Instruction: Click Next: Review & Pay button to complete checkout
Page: extras
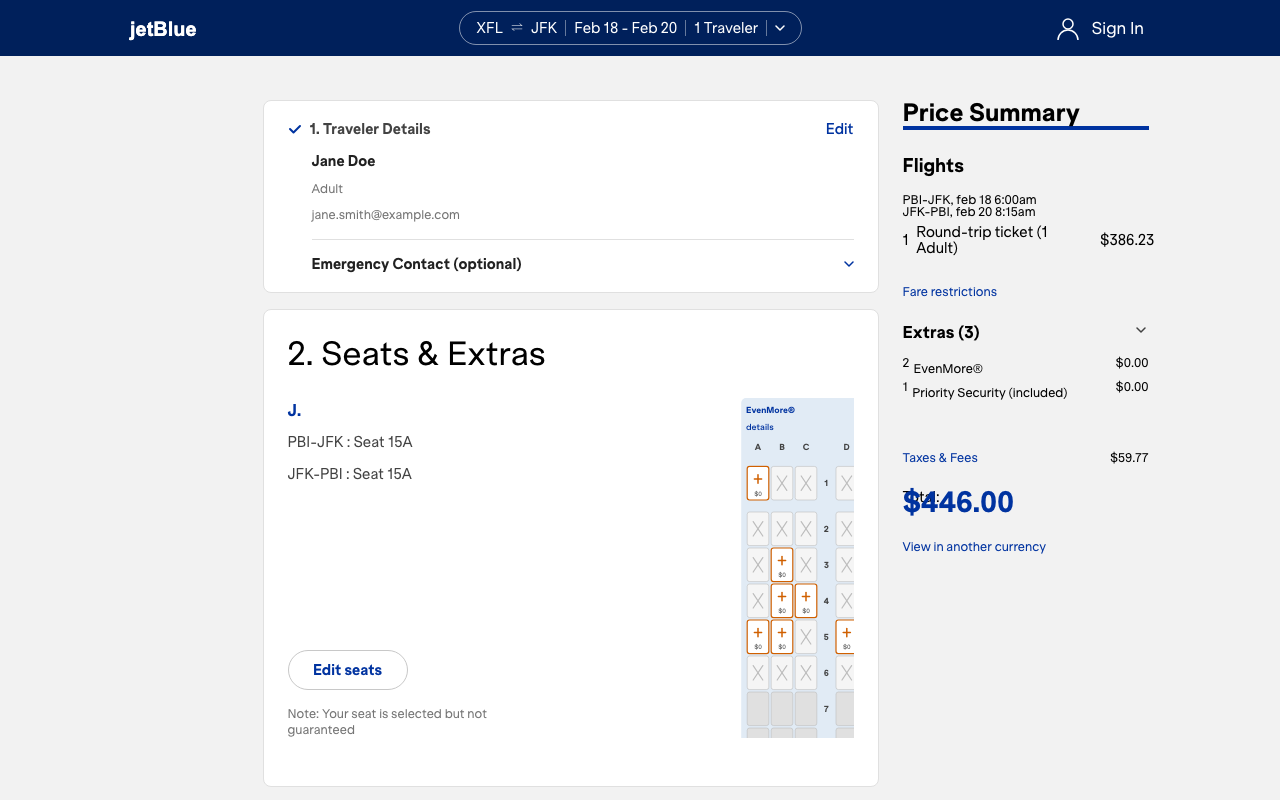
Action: click